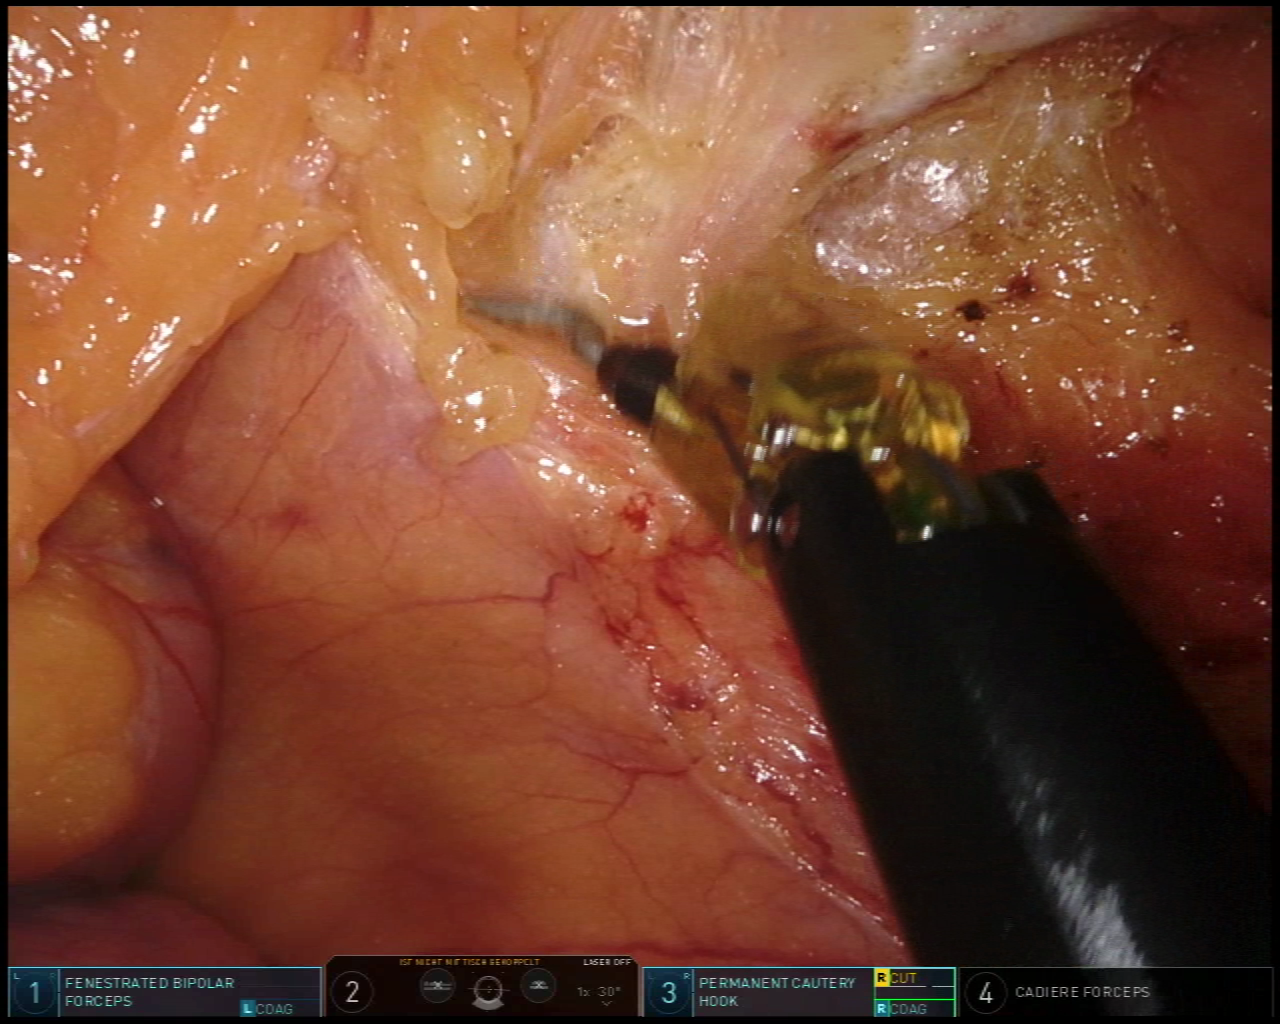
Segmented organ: inferior_mesenteric_artery
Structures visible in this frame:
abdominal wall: no
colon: no
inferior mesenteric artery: yes
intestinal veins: no
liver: no
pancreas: no
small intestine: no
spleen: no
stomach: no
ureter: no
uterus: no
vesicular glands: no